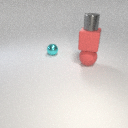
small gray metal cylinder above large red rubber cube